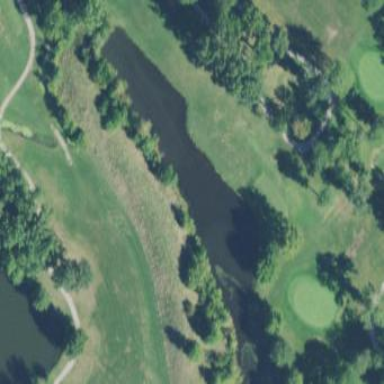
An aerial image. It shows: Rough area in golf course.